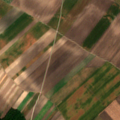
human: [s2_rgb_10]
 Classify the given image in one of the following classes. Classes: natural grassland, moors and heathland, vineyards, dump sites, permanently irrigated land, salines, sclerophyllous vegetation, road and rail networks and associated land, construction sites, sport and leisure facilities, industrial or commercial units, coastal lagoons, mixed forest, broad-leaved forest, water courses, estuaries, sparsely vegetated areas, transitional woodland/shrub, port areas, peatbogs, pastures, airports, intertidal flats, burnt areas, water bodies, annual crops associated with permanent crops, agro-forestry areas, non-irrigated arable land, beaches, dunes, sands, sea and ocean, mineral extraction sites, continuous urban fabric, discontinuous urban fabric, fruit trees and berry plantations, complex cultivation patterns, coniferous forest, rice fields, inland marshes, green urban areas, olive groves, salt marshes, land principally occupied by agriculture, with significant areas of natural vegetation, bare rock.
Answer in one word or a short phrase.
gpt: non-irrigated arable land, broad-leaved forest